Chest X-ray:
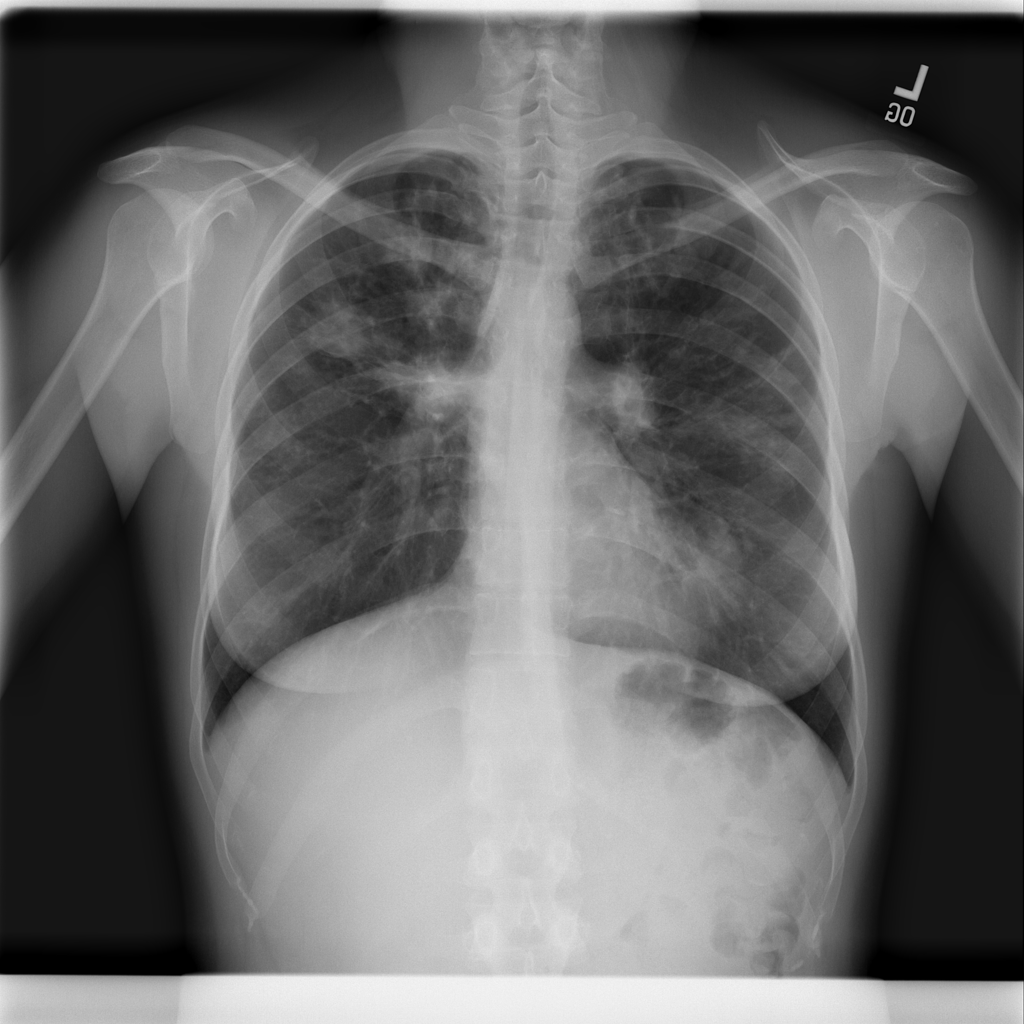
Findings: Consolidation
No abnormal finding: no